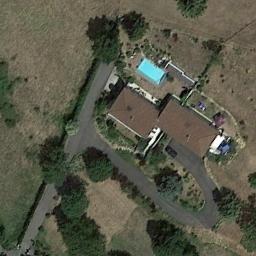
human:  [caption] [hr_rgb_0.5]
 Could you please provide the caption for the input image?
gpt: The sparse residential is on the bare land next to some trees and a road .

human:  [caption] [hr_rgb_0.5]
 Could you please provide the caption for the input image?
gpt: There are several grey houses and several green trees in a sparse residential area, Surrounded by open spaces .

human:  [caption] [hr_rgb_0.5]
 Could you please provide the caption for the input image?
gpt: There are blocks of residential areas between the jungles .

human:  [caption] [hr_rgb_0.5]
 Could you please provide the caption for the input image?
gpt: Many trees are next to the sparse residential .

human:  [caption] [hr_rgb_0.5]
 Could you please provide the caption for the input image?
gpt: A sparse residential area with some green trees and two brown buildings .